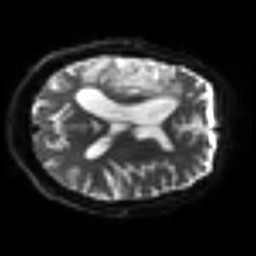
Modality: sbref
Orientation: axial
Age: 64
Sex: male
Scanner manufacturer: siemens
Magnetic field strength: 3 T
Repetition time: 3.2 s
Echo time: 0.081 s